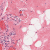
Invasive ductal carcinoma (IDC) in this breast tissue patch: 0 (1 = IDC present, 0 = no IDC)